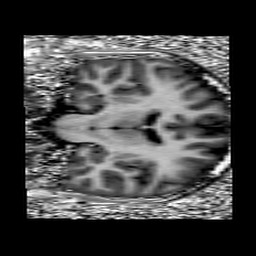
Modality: UNIT1
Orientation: coronal
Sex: male
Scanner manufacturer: siemens
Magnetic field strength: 3 T
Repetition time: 5 s
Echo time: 0.00355 s